Question: Right now the goal I would like to acheieve is to have the HTML links(which each have a tab dedicated to them) fire the setSelectedComponent JTabbedPane function. In other words rather than jump down to the section on the "All" tab(which is what the html version of the page does) I want it to switch tabs. Please note, if this is not possible, is it possible to have them jump down to the sections like it does in a browser(because this isn't working natively either)?
'''
<nav>
[ <a href="gameplayhelp.php#Basic">Basic</a> |
<a href="gameplayhelp.php#Maps">Maps</a> |
<a href="gameplayhelp.php#Quests">Quests</a> |
<a href="gameplayhelp.php#NPCs">NPCs</a> |
<a href="gameplayhelp.php#Monsters">Monsters</a> |
<a href="gameplayhelp.php#Items">Items</a> |
<a href="gameplayhelp.php#Marketplace">Marketplace</a> |
<a href="gameplayhelp.php#Skills">Skills</a> |
<a href="gameplayhelp.php#Storage">Storage</a> ]
</nav>
'''

Here is the relevant code that creates this image. The large section of code above this parses my website and seperates the HTML into only the body of the page (varaible: htmlContent) and each help section (variable: helpSection).
'''
JScrollPane scrollPane = new JScrollPane();
JEditorPane editorPane = new JEditorPane();
scrollPane.setViewportView(editorPane);
editorPane.setEditorKit(kit);
editorPane.setEditable(false);
editorPane.setContentType("text/html");
editorPane.setText(htmlContent);
editorPane.setCaretPosition(0);
tabbedPane.addTab("All", null, scrollPane, "All gameplay help");
for(String s: navLinks){
tabbedPane.addTab(s, null, new JScrollPane(new JEditorPane("text/html", helpSection.get(0))), s + " gameplay help");
helpSection.remove(0);
}
'''
In case anyone wants to take a look at the html I'm parsing it is:
<URL>
Thanks in advance for any help with this! :)
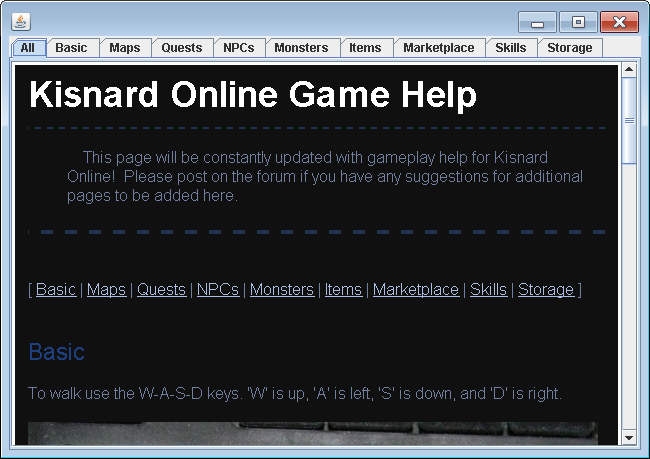
Answer: Okay, I just looked this up, appears that the one in the comments got truncated :P
<URL>